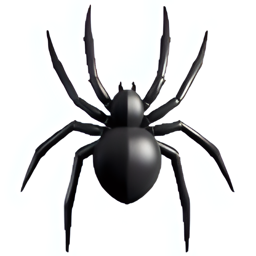
Name: spider
Emoji: 🕷
Group: Animals & Nature
Sub-group: animal-bug